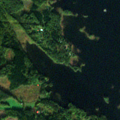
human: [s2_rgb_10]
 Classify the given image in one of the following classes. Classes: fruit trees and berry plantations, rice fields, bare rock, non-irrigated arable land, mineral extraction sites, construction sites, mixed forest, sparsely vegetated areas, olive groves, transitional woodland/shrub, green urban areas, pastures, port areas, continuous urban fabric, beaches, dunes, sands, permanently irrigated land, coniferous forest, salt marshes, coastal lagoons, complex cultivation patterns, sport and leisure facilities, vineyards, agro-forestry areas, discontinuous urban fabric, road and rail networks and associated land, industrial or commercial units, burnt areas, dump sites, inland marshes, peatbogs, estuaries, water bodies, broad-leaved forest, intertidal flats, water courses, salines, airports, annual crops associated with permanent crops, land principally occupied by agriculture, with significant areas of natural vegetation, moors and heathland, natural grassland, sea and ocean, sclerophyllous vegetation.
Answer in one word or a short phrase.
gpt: coniferous forest, mixed forest, water bodies